Question: My first location using 'Core Location' is almost always invalid.
My code is as follows:
'''
- (void)locationManager:(CLLocationManager *)manager
didUpdateToLocation:(CLLocation *)newLocation
fromLocation:(CLLocation *)oldLocation
{
//for saving the data ACCURATELY for calculations
// make sure the coordinates are valid
if ([self isValidLocation:newLocation withOldLocation:oldLocation])
{
mDistance = [newLocation distanceFromLocation:oldLocation];
[[NSNotificationCenter defaultCenter]postNotificationName:@"locationUpdated" object:nil];
}
}
'''
As you can see it checks to see if it is a valid location with 'isValidLocation'. That code is here:
'''
- (BOOL)isValidLocation:(CLLocation *)newLocation
withOldLocation:(CLLocation *)oldLocation
{
// Throw away first point
if (isFirstPoint)
{
NSLog(@"First point thrown away.");
isFirstPoint = NO; //subsequent updates will NOT be the first point
return NO;
}
// Filter out nil locations
if (!newLocation){
NSLog(@"New location invalid");
return NO;
}
if (!oldLocation)
{
NSLog(@"Old location invalid");
return NO;
}
// Filter out points by invalid accuracy
if (newLocation.horizontalAccuracy < 0)
{
return NO;
}
// Filter out points that are out of order
NSTimeInterval secondsSinceLastPoint = [newLocation.timestamp
timeIntervalSinceDate:oldLocation.timestamp];
if (secondsSinceLastPoint < 0){
return NO;
}
// Filter out points created before the manager was initialized
NSTimeInterval secondsSinceManagerStarted = [newLocation.timestamp
timeIntervalSinceDate:locationManagerStartDate];
if (secondsSinceManagerStarted < 0){
return NO;
}
// If the distance is negative
if ([newLocation distanceFromLocation:oldLocation] < 0)
{
return NO;
}
if(newLocation.speed < 0)
{
return NO;
}
// GIANT ELSE: The newLocation is good to use
return YES;
}
'''
Even after checking all of that, my first point is always invalid. For example, I went from work to home, and turned on my location manager at home, yet my first coordinate was from my office at work. How can I fix this?
Here is what happens when I get an invalid first point:

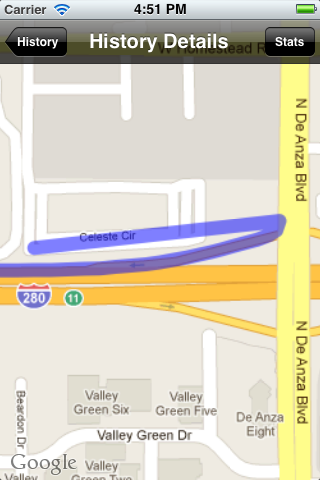
Answer: It really depends on your use case. Core Location often returns the device's last known position in order to give you a result as quickly as possible. This location is passed to you before the device has finished acquiring a new location. The last known position can be several kilometers off your current position.
Depending on the type of your app, this might be a totally negligible difference (e.g. if an app just wants to locate the country a user is in) or it might represent an inacceptable error. Core Location can't tell.
It's important for you to decide how to deal with this behavior. Always throwing the first reported location away might not be the best strategy. You might want to store the time when you call 'startUpdatingLocation' and only throw the first reported location away if the system passes it to you within a very brief period of time (say, 1/10th of a second) that makes it likely to be a cached location. Also, the location's 'timestamp' property might be helpful in judging how (in)accurate the reported location can be.